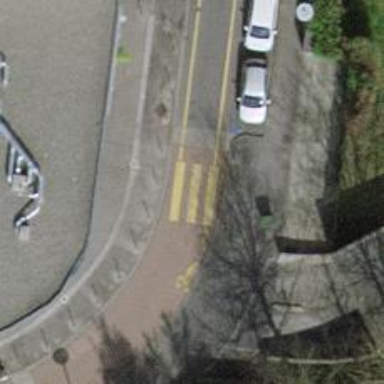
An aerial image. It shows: Uncontrolled zebra crossing with yellow markings on the road.